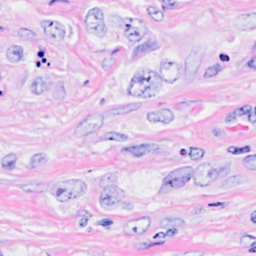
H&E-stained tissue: Breast